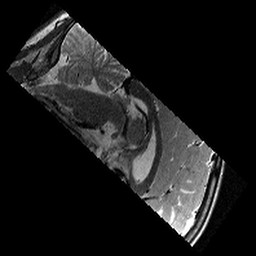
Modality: T2w
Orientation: sagittal
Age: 11
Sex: female
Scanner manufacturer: siemens
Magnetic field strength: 3 T
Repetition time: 9.23 s
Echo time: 0.067 s